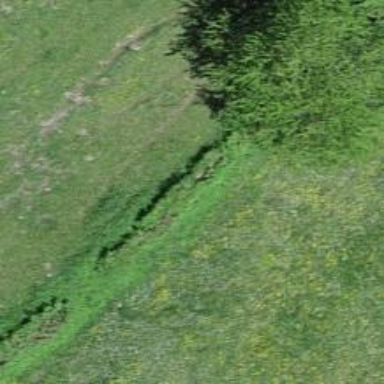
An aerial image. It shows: Hedge barrier.